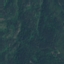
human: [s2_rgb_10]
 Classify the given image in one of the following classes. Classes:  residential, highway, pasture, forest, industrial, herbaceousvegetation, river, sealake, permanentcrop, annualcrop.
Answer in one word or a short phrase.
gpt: Forest